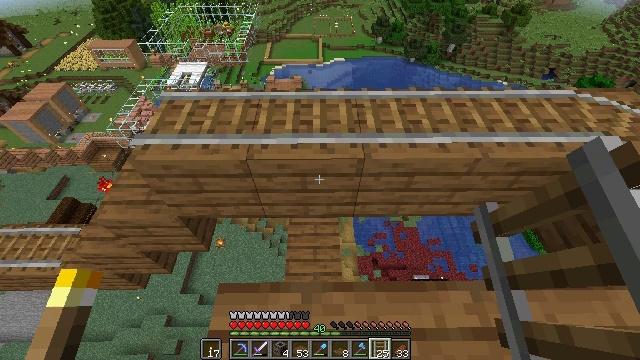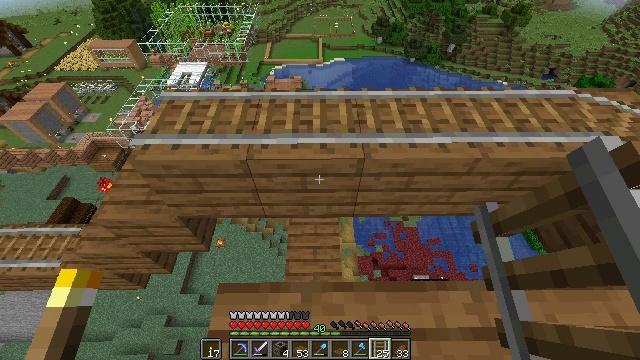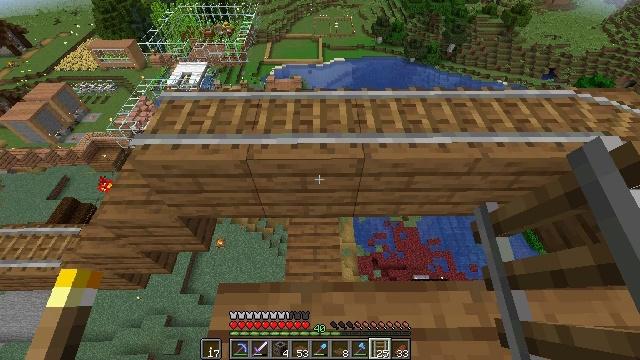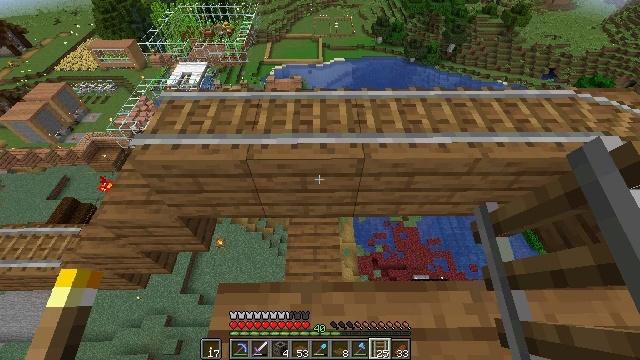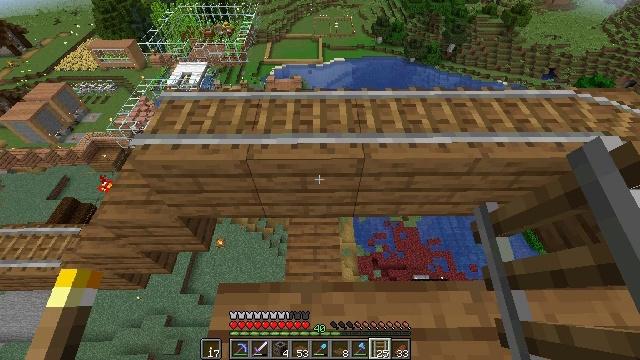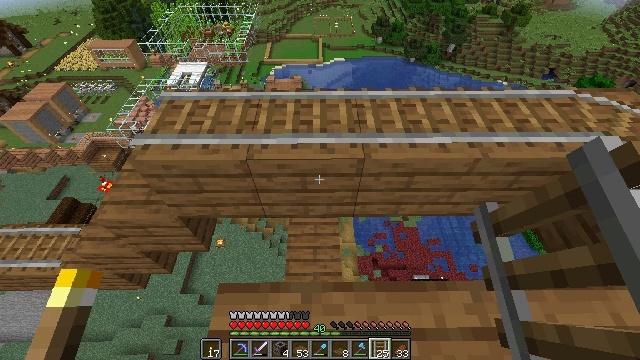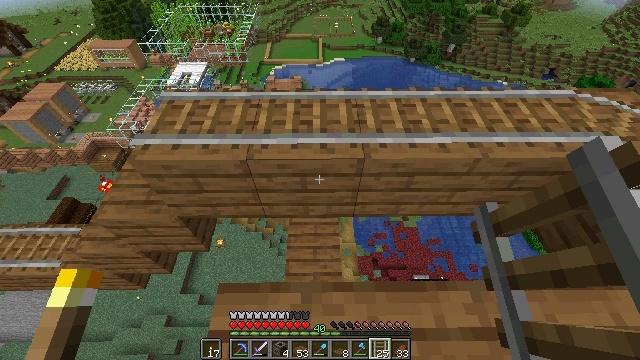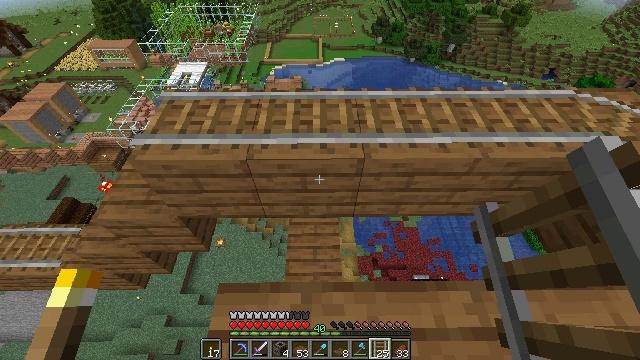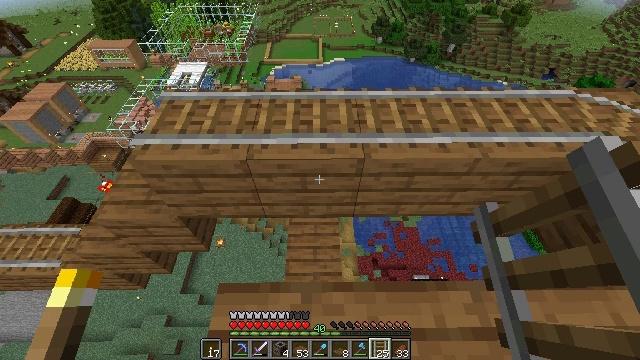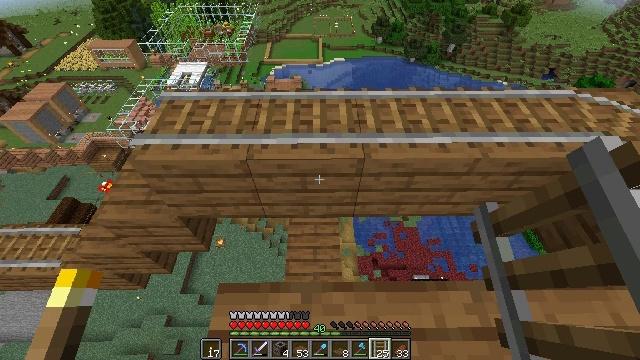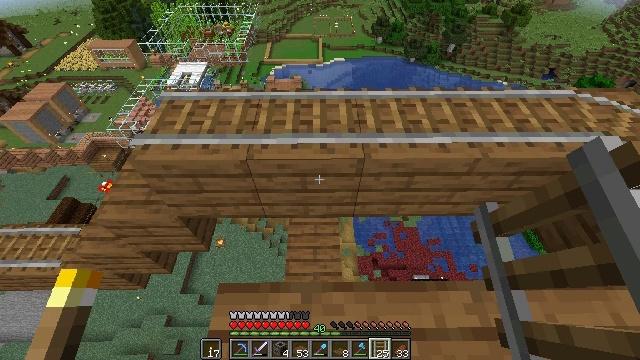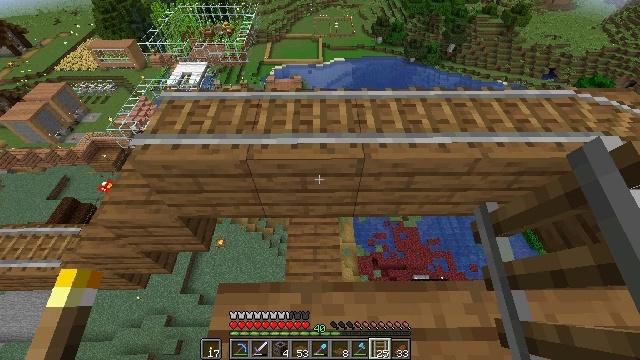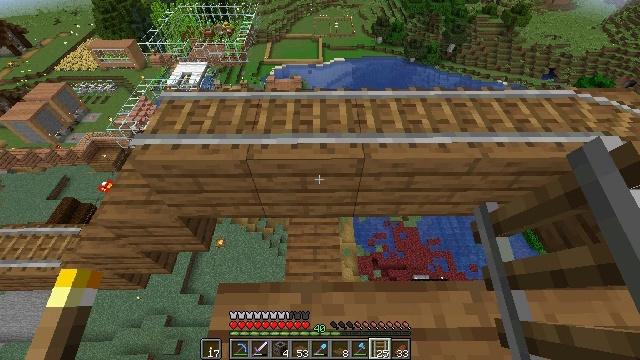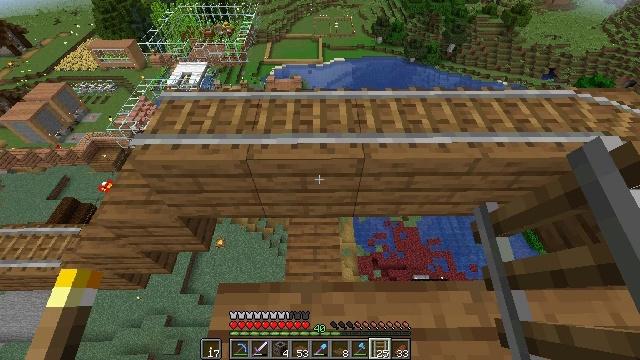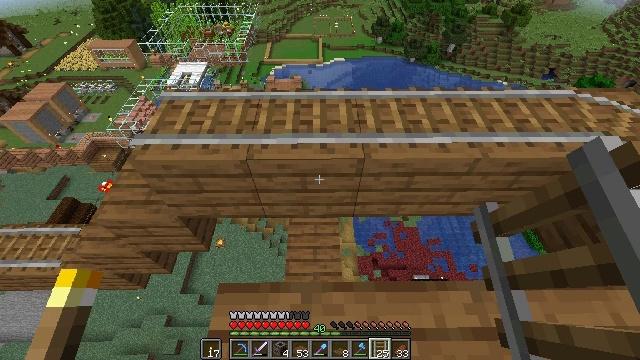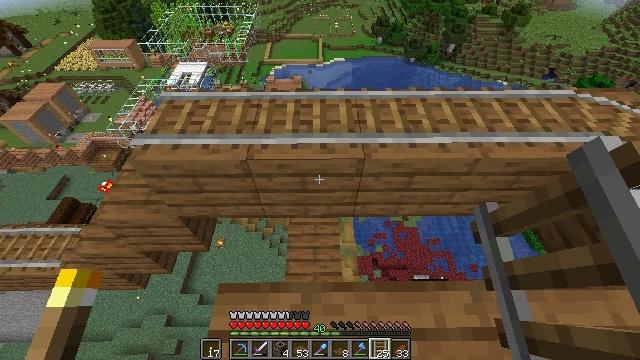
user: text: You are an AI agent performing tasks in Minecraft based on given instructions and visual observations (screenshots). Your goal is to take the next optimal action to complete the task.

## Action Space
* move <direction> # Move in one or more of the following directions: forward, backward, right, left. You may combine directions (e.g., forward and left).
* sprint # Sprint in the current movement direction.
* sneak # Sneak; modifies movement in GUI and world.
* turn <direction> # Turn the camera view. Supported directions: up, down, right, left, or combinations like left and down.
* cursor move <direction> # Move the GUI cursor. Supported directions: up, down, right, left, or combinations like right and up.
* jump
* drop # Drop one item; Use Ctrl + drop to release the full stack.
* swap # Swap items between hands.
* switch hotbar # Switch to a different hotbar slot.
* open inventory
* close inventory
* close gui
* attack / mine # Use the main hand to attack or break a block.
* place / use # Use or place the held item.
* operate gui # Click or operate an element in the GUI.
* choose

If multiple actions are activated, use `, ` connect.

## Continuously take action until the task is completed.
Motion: motion action
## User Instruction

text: Prepare rabbit stew on the crafting table.
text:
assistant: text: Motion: no_op
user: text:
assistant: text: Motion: no_op
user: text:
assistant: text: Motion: no_op
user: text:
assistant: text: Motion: no_op
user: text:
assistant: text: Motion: no_op
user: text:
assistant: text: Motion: no_op
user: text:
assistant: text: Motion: no_op
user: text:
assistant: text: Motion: no_op
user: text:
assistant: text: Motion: no_op
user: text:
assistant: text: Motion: no_op
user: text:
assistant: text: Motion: no_op
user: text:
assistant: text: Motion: no_op
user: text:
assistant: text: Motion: no_op
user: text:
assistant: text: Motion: no_op
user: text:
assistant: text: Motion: no_op
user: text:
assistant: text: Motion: no_op
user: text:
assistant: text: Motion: no_op
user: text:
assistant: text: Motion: no_op
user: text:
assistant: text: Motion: no_op
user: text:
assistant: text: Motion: no_op
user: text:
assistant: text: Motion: no_op
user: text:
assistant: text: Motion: no_op
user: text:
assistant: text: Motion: no_op
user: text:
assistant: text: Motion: no_op
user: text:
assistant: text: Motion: no_op
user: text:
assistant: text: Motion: no_op
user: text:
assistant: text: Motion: no_op
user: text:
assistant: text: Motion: no_op
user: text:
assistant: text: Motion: no_op
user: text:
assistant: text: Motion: no_op